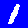
Digit: 1